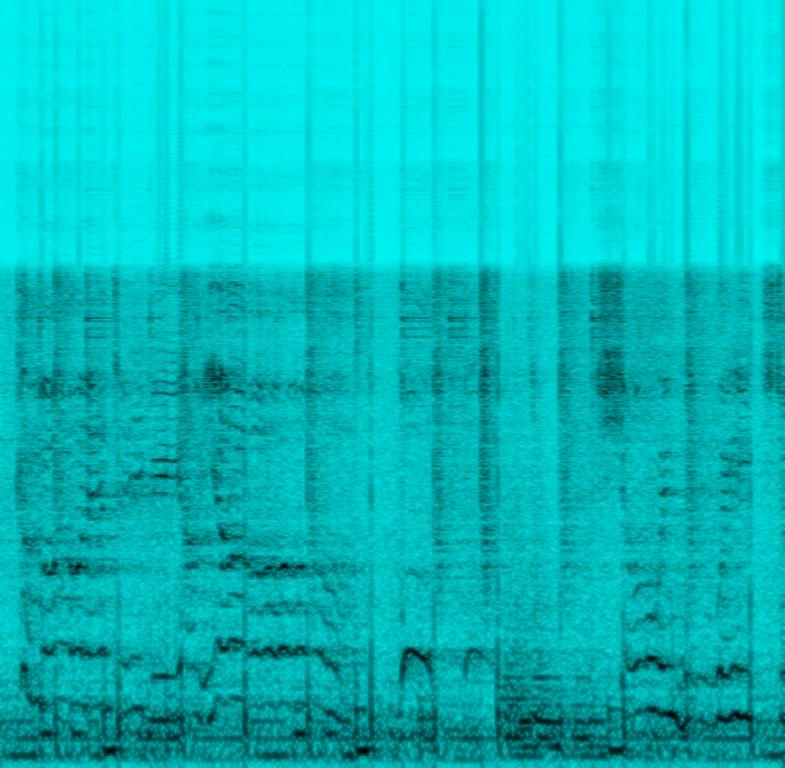
The low quality recording features a R&B song playing on a speaker, judging by the reverberant and boomy sound of it. The song consists of passionate male vocal singing over shimmering hi hats, claps, groovy bass and "4 on the floor" kick pattern, It sounds passionate, like something you would dance to with your partner.